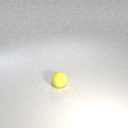
small yellow rubber sphere